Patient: sex M, age 76
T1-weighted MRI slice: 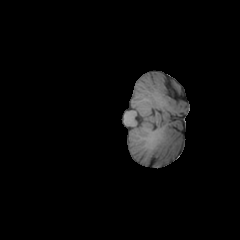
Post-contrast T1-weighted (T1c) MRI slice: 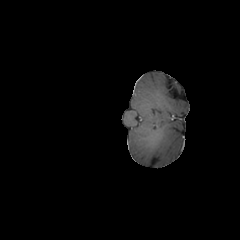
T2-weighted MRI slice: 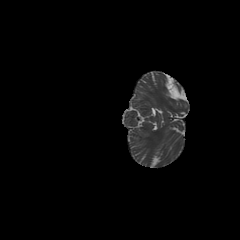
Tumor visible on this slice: no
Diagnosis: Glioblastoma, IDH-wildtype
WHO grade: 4